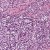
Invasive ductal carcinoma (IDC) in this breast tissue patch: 1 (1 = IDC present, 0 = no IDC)